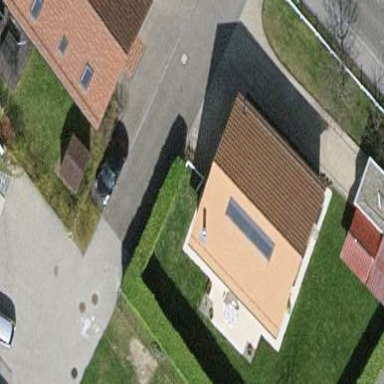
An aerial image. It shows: Simple house.